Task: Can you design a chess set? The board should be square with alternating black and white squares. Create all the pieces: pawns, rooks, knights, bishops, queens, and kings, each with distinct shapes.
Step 1276:
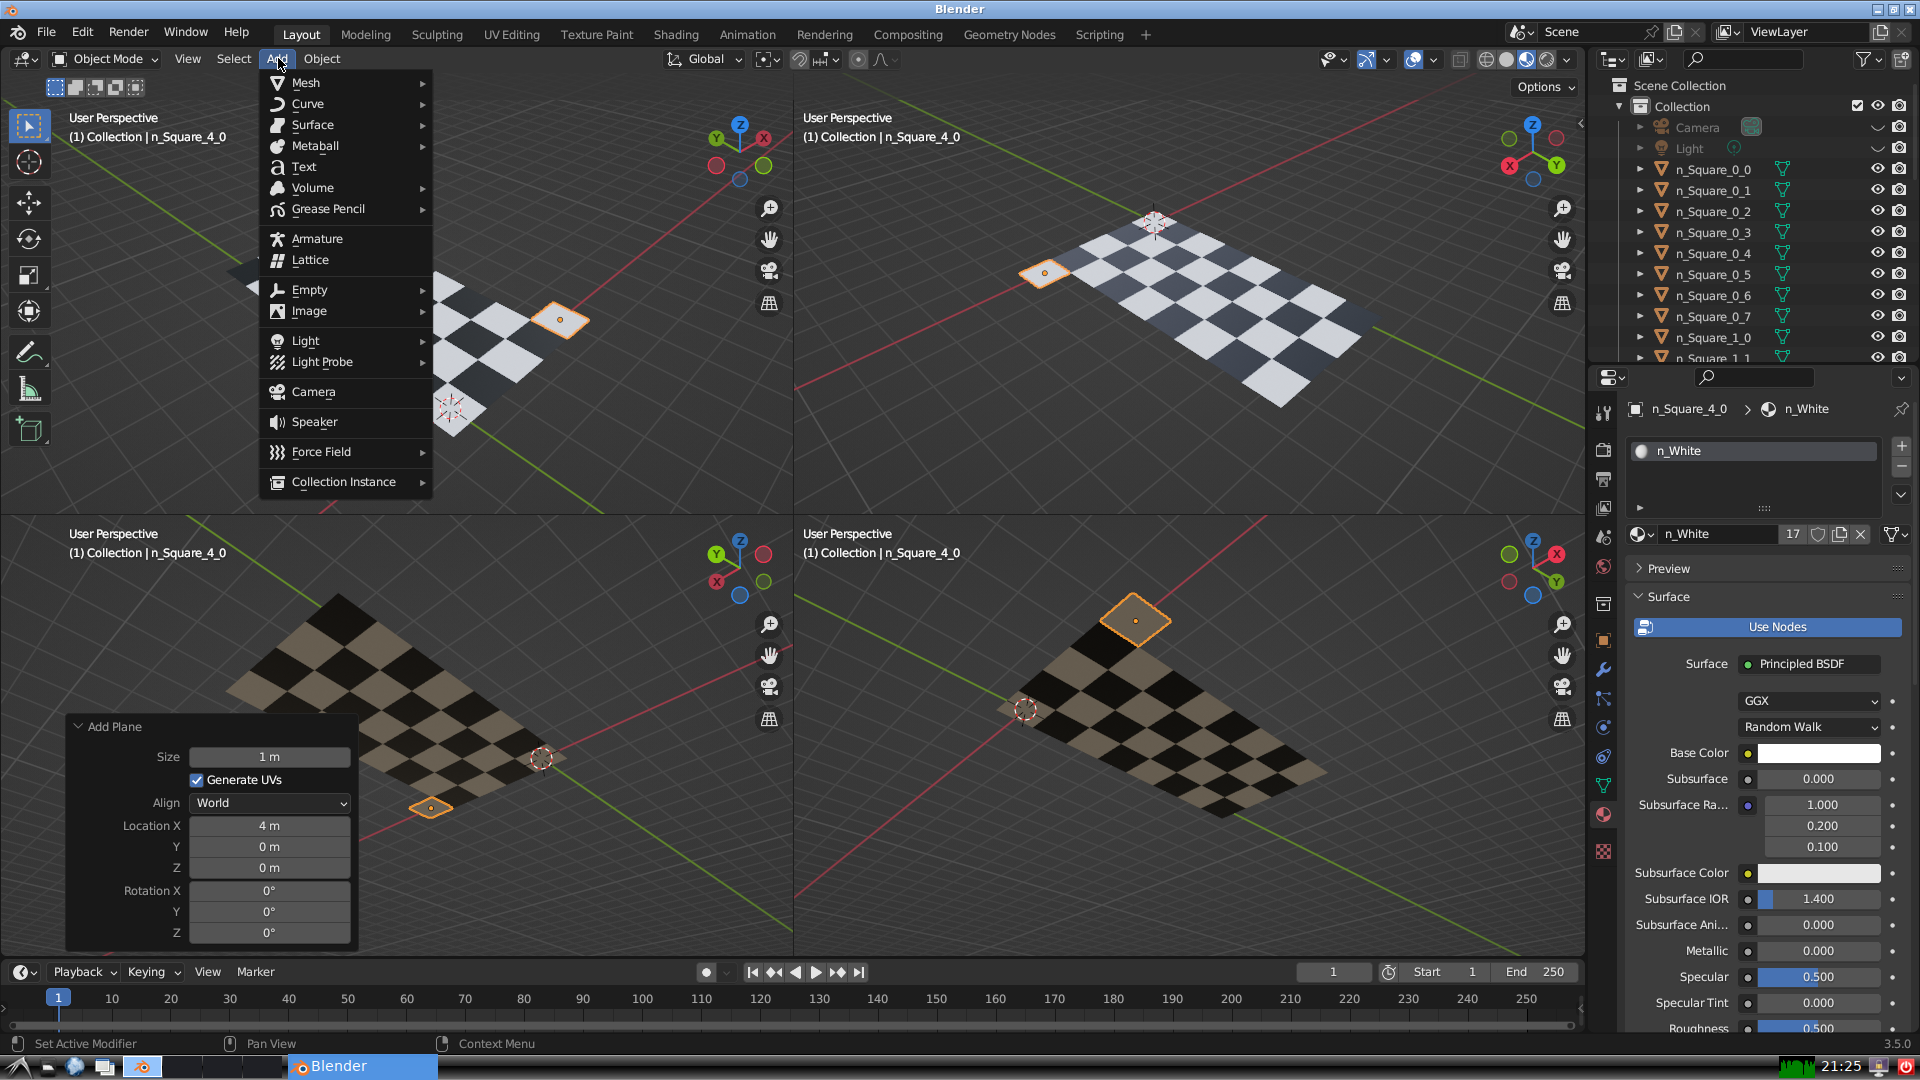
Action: {"mouse_move": [304, 82]}